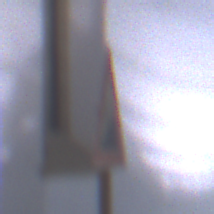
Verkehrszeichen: Steigung10
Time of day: Night
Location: Outdoor (Urban)
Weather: Overcast
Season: Winter
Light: Artificial